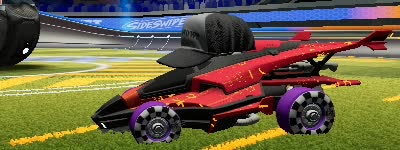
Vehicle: aftershock